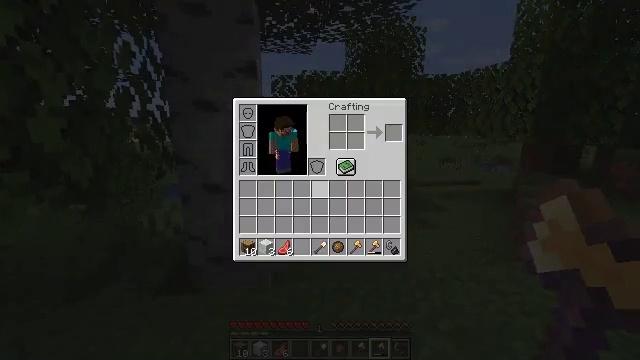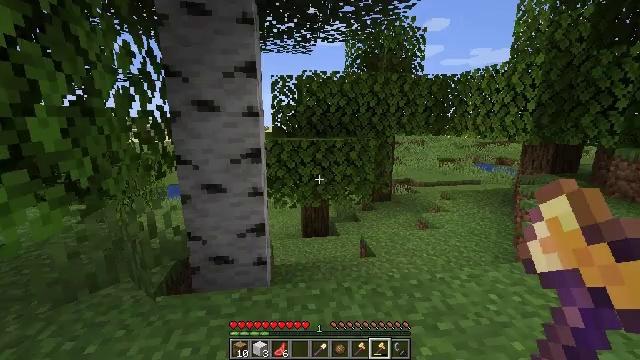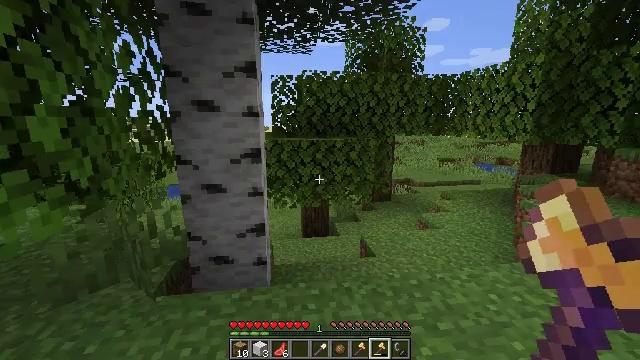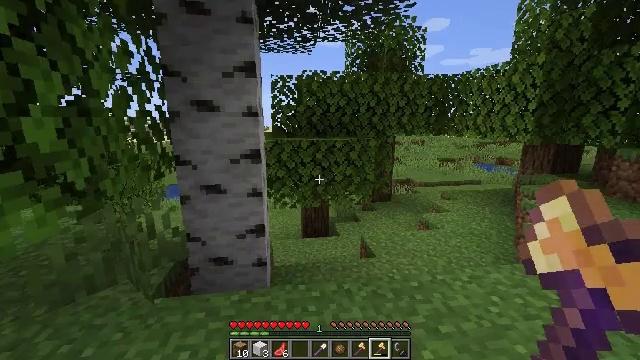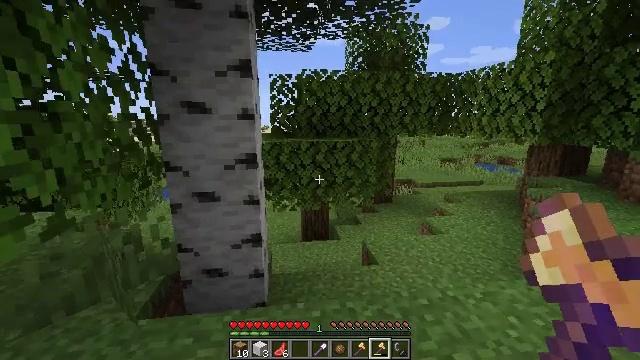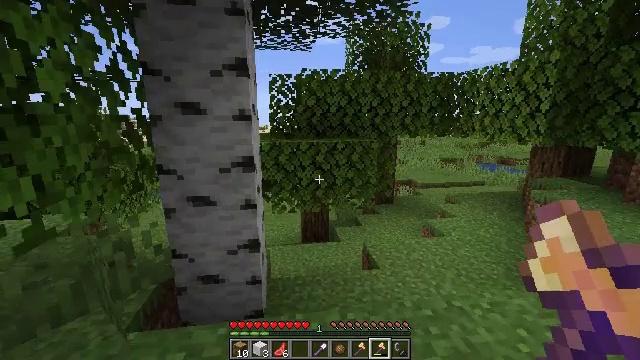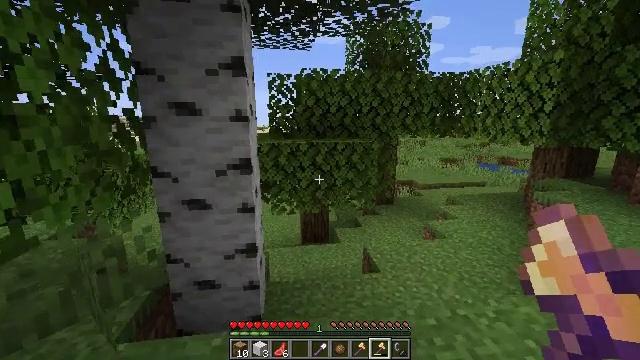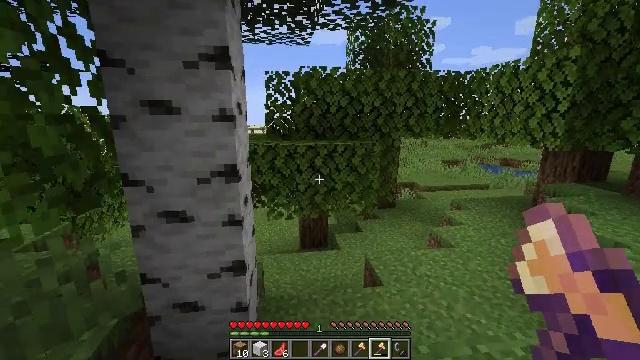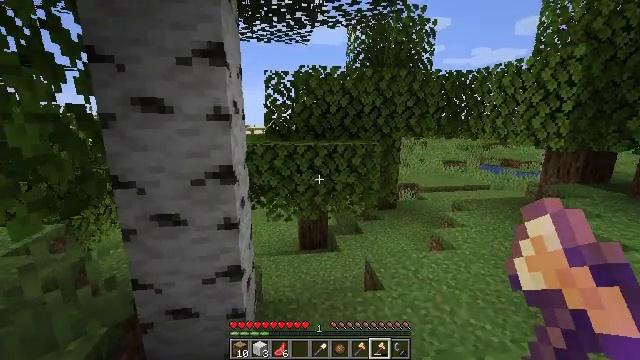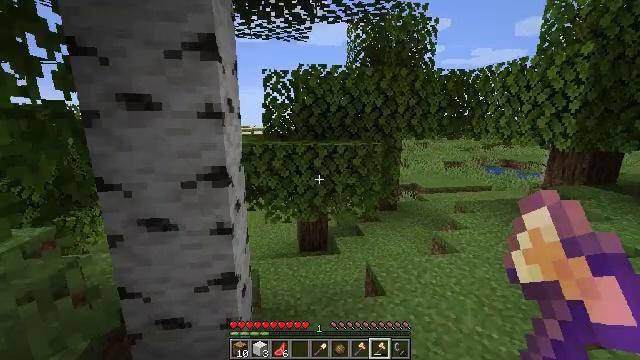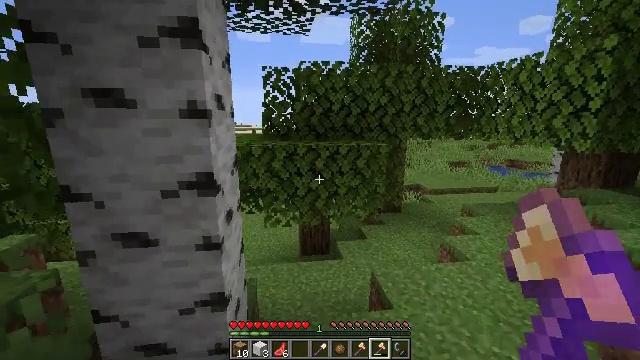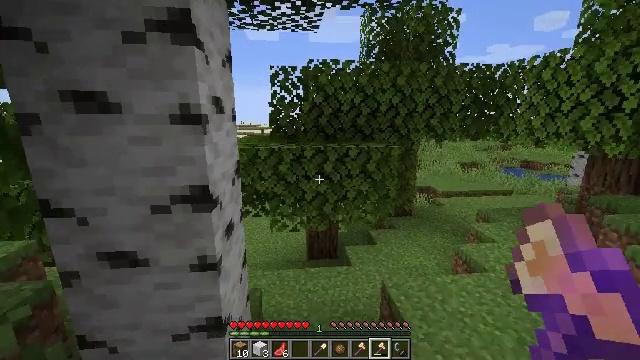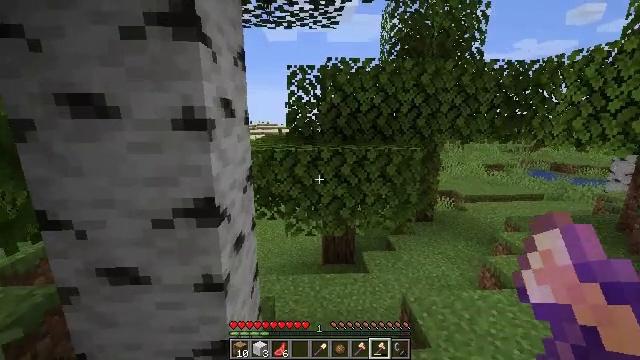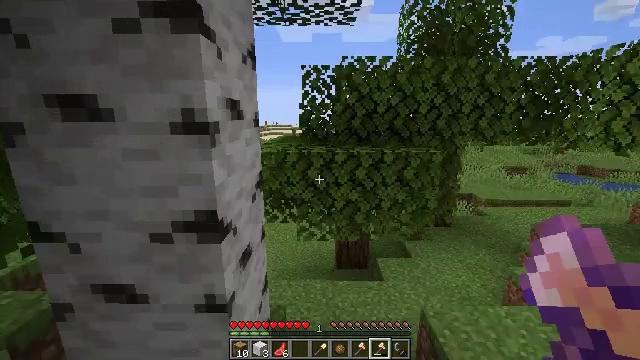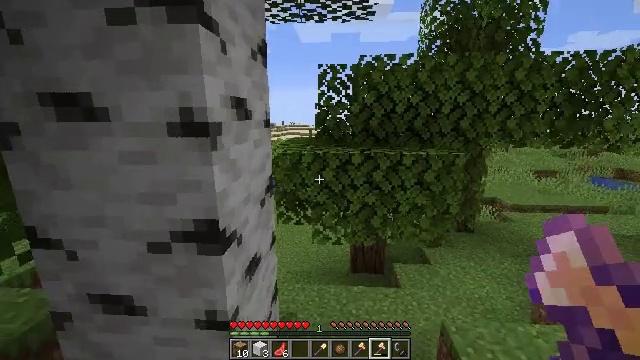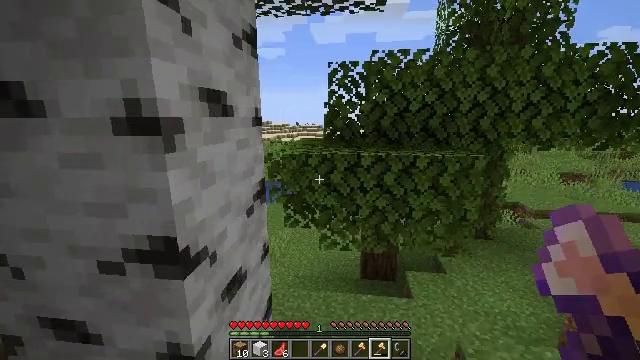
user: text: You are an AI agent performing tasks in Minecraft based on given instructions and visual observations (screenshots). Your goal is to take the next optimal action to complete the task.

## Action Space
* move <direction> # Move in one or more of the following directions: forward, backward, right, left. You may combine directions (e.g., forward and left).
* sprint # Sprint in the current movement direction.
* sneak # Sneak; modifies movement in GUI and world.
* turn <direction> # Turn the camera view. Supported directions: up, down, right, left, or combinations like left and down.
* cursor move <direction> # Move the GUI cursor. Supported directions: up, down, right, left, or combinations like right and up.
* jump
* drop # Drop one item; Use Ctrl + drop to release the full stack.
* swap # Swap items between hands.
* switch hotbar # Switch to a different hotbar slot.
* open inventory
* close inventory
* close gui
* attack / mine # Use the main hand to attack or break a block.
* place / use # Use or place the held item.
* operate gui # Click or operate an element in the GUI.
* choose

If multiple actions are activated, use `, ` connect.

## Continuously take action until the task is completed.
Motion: motion action
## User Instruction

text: Kill the sheep.
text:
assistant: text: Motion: close inventory
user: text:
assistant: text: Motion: close inventory
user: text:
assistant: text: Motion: move forward, close inventory
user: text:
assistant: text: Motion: move forward
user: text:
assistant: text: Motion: move forward
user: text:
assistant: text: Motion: move forward
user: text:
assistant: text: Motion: move forward
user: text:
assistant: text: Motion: move forward
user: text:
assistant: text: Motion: move forward
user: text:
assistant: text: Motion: move forward
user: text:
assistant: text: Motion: move forward, turn left
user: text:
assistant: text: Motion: move forward, turn left
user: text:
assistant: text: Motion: move forward, turn left
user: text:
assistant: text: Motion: move forward and move right, turn left
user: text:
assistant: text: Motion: move forward and move right, turn left
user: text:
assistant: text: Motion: move forward and move right, turn left
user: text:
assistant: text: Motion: move forward and move right, turn left
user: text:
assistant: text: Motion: move forward and move right, turn left
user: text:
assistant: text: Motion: move forward, turn left
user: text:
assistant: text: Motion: move forward, turn left
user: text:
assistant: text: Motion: move forward, turn left
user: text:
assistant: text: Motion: move forward
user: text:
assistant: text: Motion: move forward
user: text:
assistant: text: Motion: move forward
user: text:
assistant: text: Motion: move forward
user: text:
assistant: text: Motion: move forward, turn left
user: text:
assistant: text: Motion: move forward, turn left
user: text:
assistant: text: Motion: move forward, turn left
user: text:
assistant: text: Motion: move forward
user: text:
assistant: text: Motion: move forward